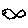
Label: fish